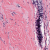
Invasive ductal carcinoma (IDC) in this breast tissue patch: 0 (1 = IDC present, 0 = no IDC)